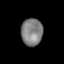
Tissue: lung
Cell type: Epithelial cells
Senescence score: 0.6019
Nuclear area (px): 580
Mean DAPI intensity: 126.786